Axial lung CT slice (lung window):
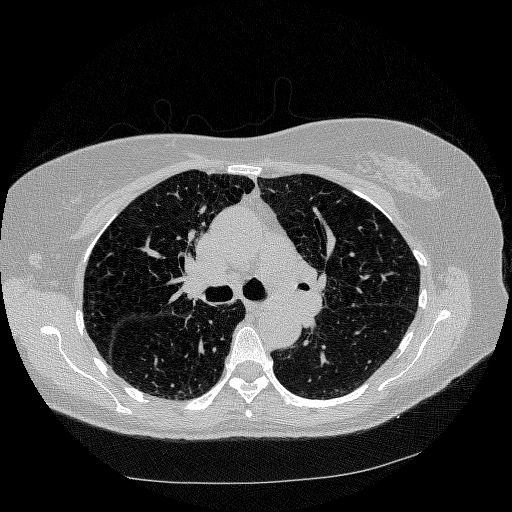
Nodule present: no